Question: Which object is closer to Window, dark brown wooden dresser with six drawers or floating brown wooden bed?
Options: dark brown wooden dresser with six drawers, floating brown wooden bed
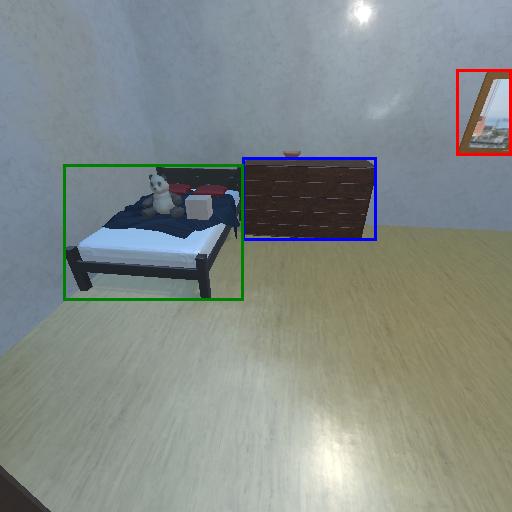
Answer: dark brown wooden dresser with six drawers